高一 · 立体几何学
湖面上漂着一个小球, 湖水结冰后将球取出, 冰面上留下了一个直径为 $6 \mathrm{~cm}$, 深为 $1 \mathrm{~cm}$ 的空穴, 则该球半径是 \$ \qquad \$ $\mathrm{cm}$ ，表面积是 \$ \qquad \$ $\mathrm{cm}^{2}$.
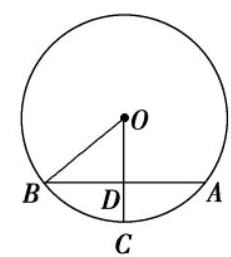
答案: 100 \pi$
解析: 心为 $O, O C$ 是与冰面垂直的一条球半径, 冰面截球得到的小圆圆心为 $D, A B$ 为小圆 $D$的一条直径, 设球的半径为 $R$, 则 $O D=R-1$,

则 $(R-1)^{2}+3^{2}=R^{2}$,
解得 $R=5 \mathrm{~cm}$,

所以该球表面积为 $S=4 \pi R^{2}=4 \pi \times 5^{2}=100 \pi\left(\mathrm{cm}^{2}\right)$.